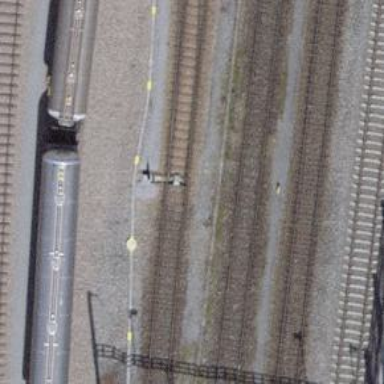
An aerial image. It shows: Railway siding with rails.